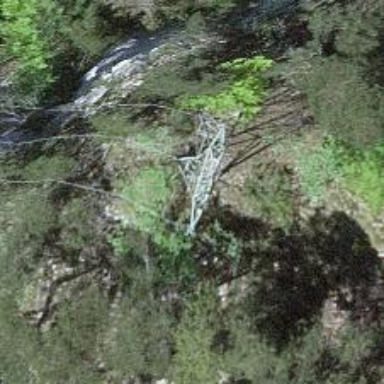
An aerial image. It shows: Utility pole as the man-made structure.